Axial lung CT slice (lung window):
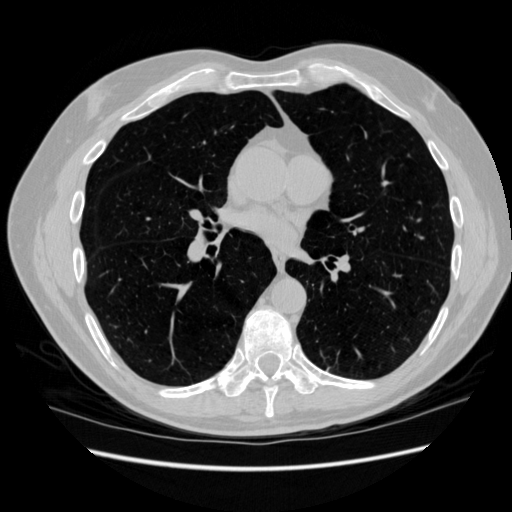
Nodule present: no